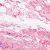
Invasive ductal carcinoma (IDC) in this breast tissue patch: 0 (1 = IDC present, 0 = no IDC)